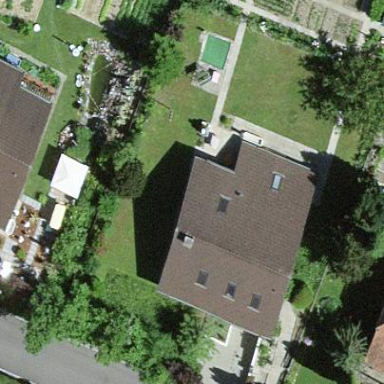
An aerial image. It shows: Residential building.